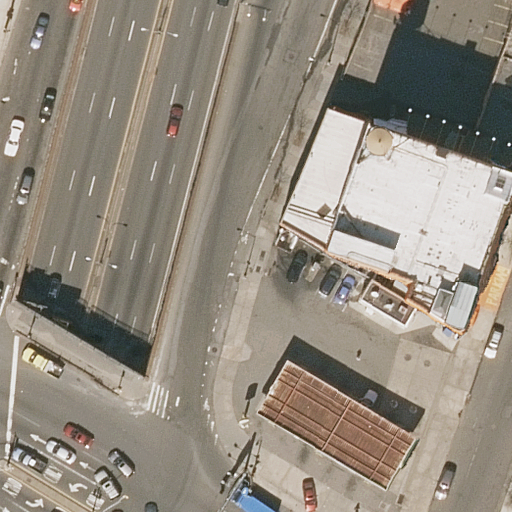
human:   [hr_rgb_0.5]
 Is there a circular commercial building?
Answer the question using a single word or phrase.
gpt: no

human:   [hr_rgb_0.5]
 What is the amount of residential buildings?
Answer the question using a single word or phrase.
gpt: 1

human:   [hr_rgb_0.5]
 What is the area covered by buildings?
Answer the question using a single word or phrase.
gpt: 1410m2

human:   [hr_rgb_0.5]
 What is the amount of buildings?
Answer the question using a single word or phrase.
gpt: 1

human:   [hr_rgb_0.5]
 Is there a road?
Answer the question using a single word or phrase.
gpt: yes

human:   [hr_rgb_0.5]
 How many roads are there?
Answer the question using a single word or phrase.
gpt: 15

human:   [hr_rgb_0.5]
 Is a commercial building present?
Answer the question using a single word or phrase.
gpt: no

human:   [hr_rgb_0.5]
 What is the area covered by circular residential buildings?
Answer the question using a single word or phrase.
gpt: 0m2

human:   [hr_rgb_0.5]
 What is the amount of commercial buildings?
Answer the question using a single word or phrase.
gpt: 0

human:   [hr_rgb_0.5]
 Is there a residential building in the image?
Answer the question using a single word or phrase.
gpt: yes

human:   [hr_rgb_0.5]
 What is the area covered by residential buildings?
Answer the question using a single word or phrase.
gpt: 1410m2

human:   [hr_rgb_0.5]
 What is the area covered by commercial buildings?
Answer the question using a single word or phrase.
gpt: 0m2

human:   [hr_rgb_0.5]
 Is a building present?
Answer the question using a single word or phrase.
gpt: yes

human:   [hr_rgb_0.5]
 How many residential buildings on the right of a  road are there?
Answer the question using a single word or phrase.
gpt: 1

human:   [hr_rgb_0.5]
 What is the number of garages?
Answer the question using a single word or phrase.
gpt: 0

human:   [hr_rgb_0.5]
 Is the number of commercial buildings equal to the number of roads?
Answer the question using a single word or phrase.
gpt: no

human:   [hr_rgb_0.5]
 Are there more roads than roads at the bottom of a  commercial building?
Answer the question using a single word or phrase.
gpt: yes

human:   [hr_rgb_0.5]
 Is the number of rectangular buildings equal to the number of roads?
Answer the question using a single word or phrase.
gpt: no

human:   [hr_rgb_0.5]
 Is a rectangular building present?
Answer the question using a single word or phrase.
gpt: no

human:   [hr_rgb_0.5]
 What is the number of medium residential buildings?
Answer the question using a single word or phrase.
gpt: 0

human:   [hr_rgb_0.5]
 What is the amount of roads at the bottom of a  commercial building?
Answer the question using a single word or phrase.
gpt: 0

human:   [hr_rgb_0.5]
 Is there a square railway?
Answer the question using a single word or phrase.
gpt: no

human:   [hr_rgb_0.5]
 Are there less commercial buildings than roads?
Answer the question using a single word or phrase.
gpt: yes

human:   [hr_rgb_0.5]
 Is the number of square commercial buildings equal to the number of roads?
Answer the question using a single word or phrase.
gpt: no

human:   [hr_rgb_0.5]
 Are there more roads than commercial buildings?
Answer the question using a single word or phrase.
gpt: yes

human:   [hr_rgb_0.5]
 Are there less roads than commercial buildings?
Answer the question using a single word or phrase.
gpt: no

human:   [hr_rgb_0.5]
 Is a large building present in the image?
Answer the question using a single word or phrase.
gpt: yes

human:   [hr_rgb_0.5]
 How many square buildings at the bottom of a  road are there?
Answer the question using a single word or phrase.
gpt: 0

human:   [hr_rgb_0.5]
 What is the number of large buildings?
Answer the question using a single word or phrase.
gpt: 1

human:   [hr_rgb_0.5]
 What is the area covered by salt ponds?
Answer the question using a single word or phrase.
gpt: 0m2

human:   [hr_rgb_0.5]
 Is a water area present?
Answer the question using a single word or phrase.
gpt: no

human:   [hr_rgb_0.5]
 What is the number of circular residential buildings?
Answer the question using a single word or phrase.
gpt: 0

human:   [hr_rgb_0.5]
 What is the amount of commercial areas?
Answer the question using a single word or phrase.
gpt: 0

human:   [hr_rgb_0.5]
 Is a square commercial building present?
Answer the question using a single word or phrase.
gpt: no

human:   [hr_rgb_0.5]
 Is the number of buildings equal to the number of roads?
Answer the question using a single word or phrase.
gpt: no

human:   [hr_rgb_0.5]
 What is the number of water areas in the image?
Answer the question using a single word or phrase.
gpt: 0

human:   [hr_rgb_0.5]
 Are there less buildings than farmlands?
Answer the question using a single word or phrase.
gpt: no

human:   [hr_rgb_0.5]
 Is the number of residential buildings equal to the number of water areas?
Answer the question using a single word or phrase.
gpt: no

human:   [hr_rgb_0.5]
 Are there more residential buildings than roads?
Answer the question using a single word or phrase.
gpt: no

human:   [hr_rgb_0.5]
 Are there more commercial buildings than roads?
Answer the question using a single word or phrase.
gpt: no

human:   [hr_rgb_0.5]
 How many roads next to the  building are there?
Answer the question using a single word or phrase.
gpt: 15

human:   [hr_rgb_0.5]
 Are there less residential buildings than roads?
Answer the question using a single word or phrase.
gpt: yes

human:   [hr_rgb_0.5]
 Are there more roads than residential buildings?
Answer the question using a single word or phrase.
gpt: yes

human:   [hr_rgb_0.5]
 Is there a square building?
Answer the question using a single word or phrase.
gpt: no

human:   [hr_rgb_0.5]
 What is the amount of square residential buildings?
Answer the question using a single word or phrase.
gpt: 0

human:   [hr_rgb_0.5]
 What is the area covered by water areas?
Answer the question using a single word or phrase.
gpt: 0m2

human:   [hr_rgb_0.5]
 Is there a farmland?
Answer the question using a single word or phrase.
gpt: no

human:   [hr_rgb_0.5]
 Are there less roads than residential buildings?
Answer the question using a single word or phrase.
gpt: no

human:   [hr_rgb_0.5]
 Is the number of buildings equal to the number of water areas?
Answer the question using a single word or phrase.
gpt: no

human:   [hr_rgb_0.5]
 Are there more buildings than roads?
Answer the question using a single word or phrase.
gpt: no

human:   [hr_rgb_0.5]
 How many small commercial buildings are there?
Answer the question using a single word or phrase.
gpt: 0

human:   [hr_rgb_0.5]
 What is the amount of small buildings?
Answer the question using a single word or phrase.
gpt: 0

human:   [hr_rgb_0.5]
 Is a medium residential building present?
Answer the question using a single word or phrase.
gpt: no

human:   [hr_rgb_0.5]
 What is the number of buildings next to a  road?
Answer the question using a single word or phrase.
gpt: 1

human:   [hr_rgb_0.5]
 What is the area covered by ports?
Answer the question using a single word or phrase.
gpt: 0m2

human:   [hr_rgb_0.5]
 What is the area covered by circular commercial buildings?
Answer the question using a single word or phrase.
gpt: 0m2

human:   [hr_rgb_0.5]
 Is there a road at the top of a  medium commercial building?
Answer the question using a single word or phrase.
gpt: no

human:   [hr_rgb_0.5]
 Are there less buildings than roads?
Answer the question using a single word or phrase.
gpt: yes

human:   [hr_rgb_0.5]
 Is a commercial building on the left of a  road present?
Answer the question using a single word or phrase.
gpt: no

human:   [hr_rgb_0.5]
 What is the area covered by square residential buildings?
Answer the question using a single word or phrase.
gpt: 0m2

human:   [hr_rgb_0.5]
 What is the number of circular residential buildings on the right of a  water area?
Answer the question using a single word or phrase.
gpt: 0

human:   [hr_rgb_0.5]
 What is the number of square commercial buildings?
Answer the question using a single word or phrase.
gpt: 0

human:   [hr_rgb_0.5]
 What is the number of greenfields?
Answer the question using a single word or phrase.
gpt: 0

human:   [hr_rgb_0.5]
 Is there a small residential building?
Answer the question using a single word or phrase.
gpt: no